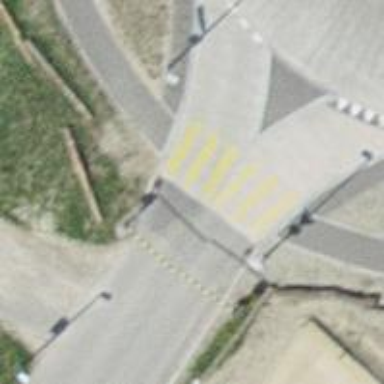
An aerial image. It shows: Uncontrolled crossing on the road.